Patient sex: M
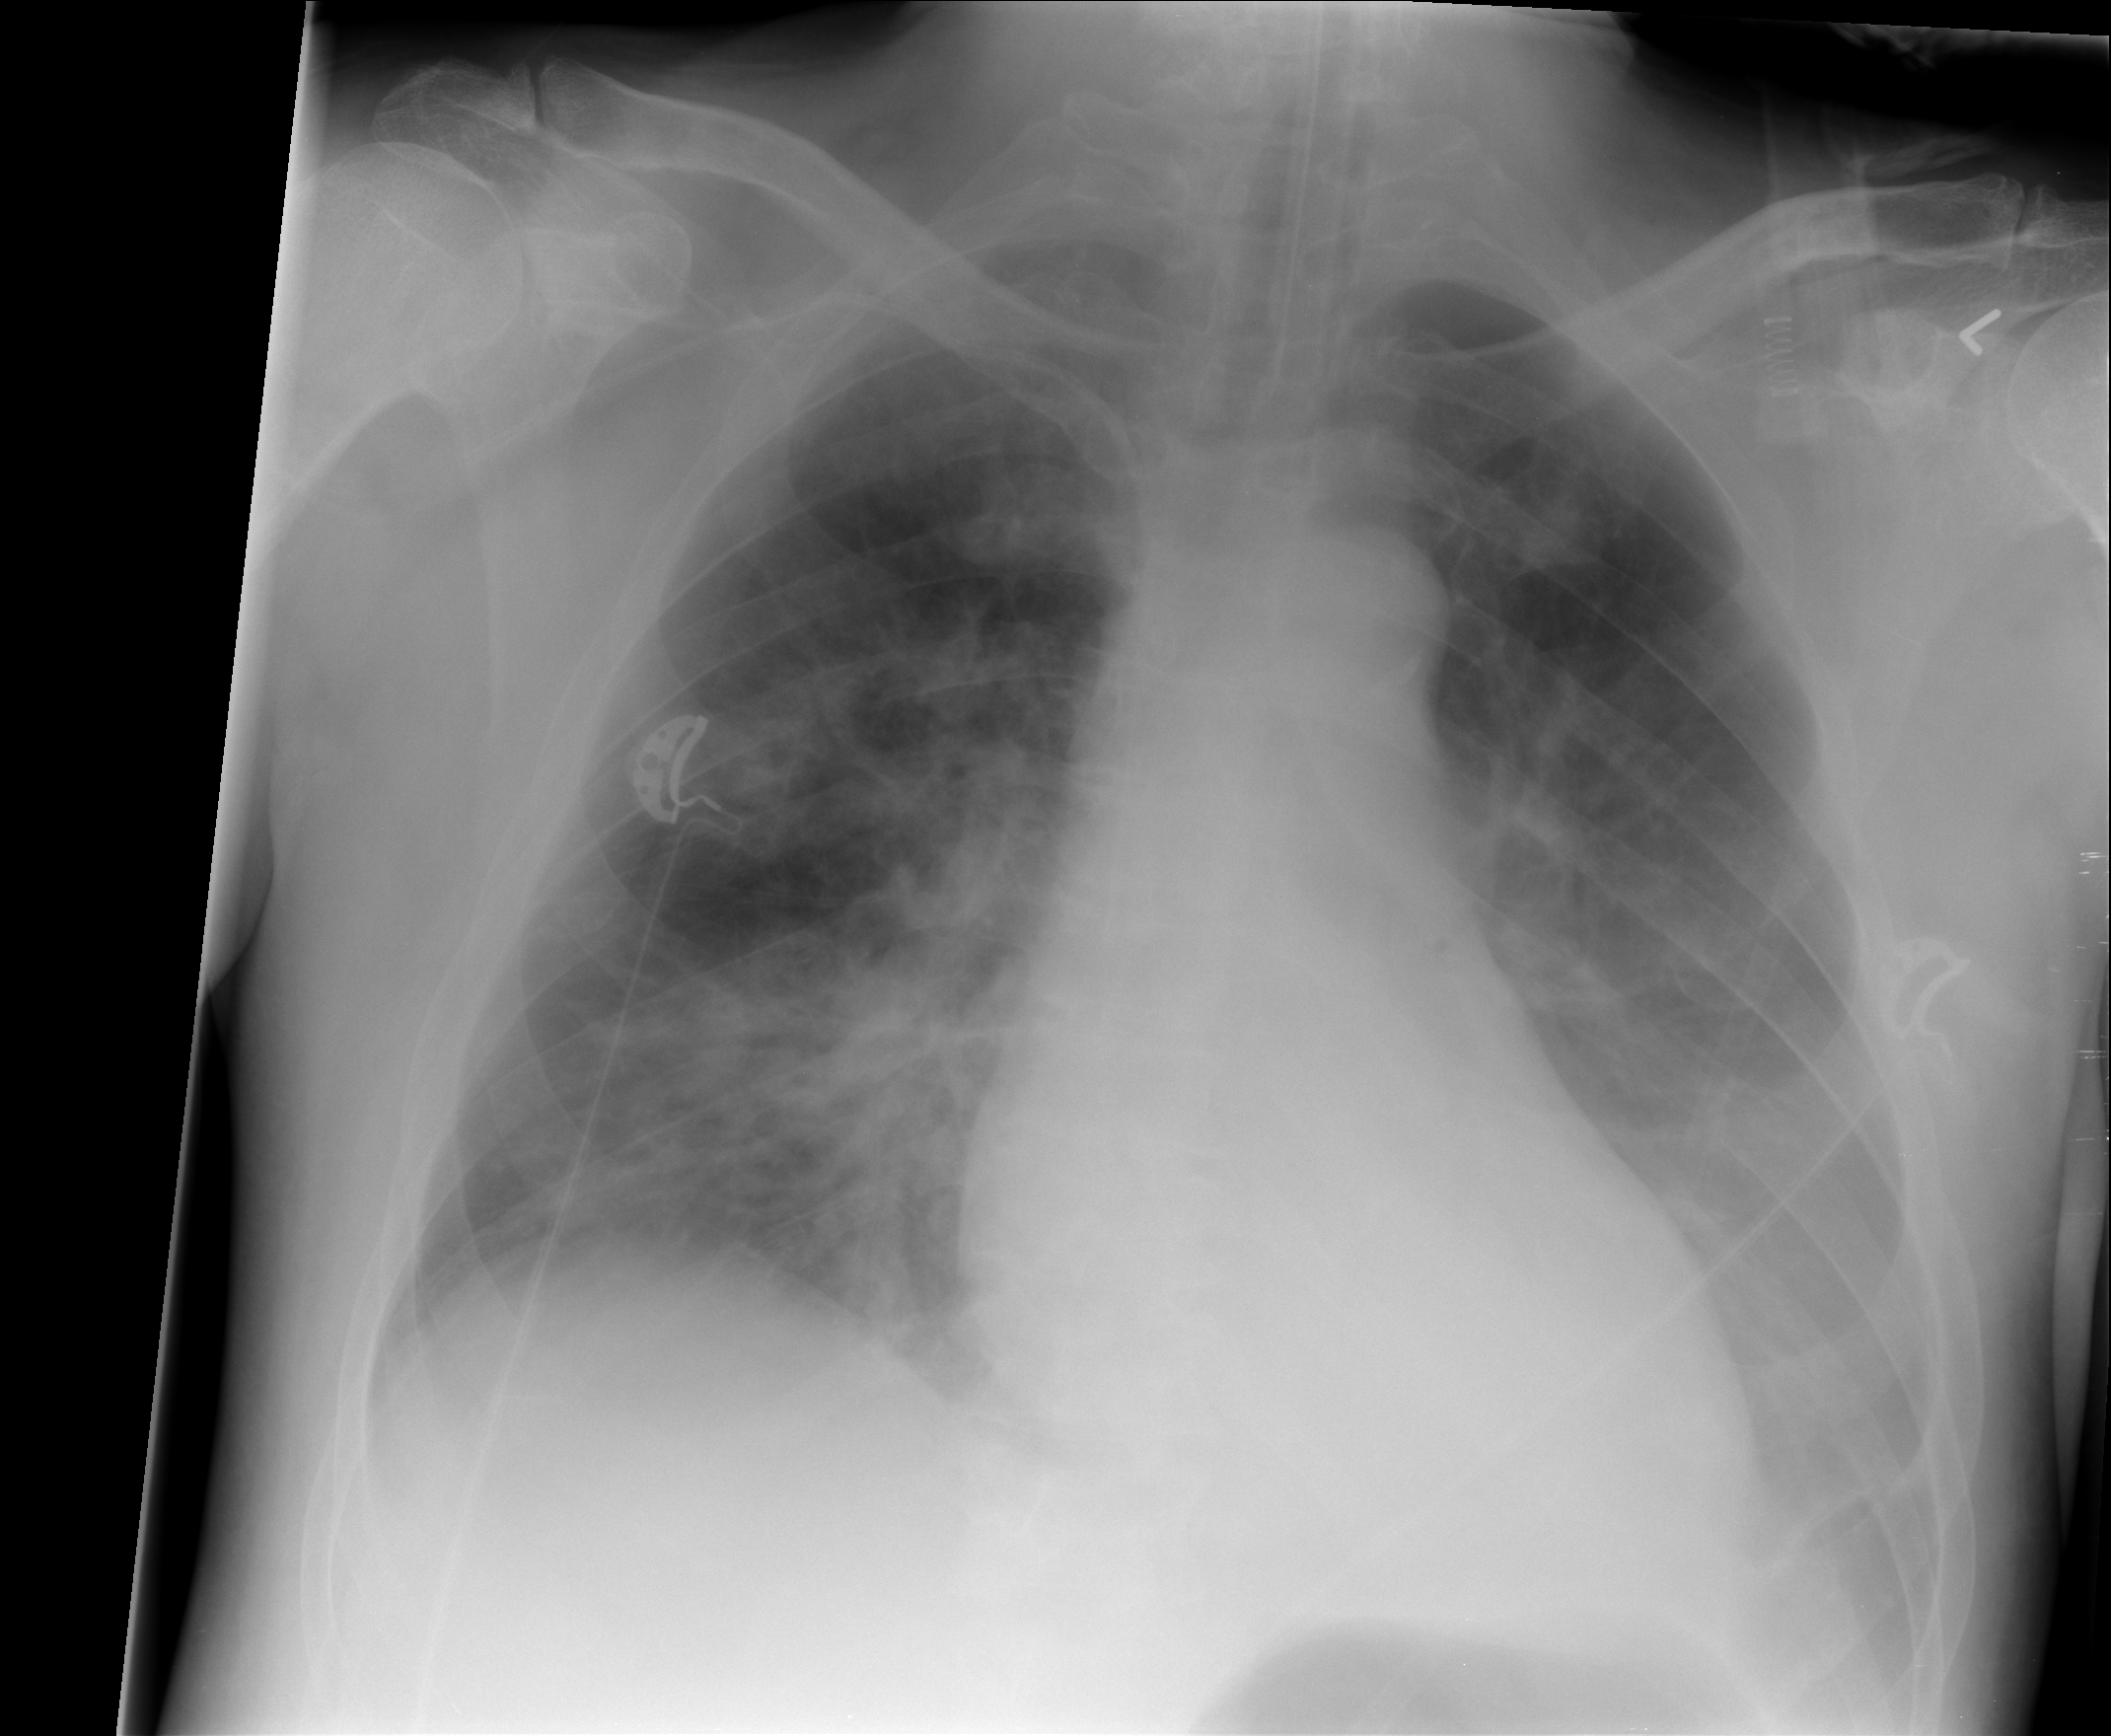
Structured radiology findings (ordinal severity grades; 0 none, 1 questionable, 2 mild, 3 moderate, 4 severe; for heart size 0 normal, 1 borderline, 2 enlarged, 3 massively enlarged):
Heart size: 2
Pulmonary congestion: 2
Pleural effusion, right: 1
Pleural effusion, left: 1
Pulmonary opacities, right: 3
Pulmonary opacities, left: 0
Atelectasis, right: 0
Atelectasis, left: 2